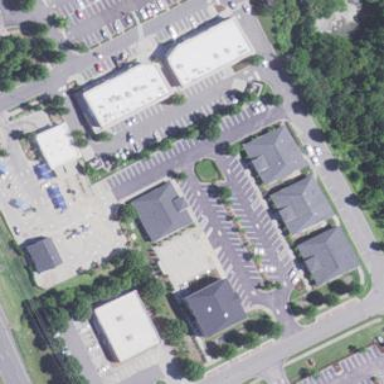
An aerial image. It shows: Parking area.